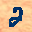
Label: 2